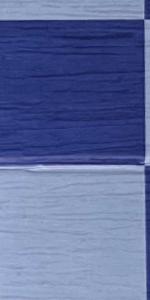
Label: Empty